Interaction volume radius: 5 \u00c5
Interaction volume height: 10 \u00c5
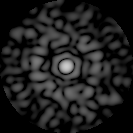
Disorder parameter: 0.866